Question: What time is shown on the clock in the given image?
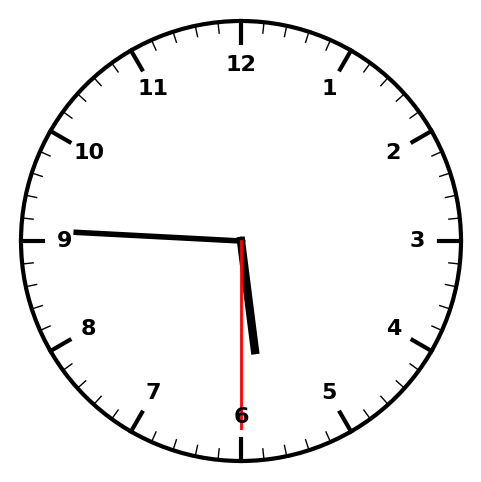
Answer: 05:45:30